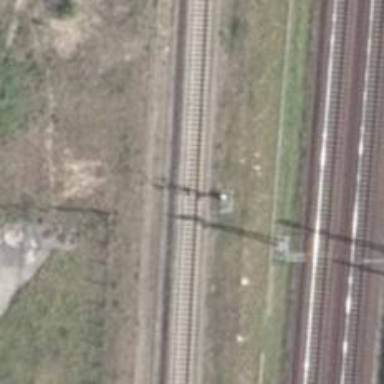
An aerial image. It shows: Railway signal.